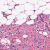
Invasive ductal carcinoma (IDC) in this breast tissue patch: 0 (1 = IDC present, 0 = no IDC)